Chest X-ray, PA view. Patient: 63 years old, sex F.
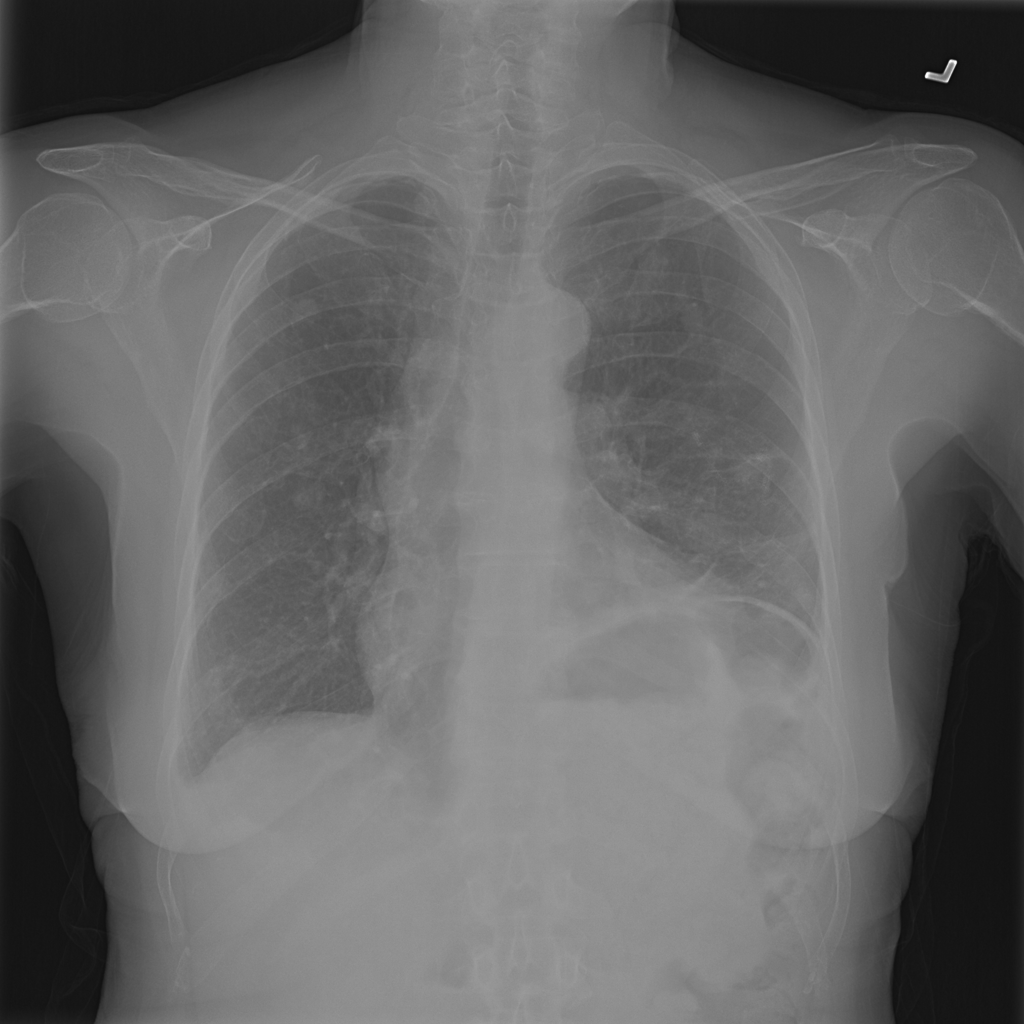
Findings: Atelectasis, Infiltration, Mass